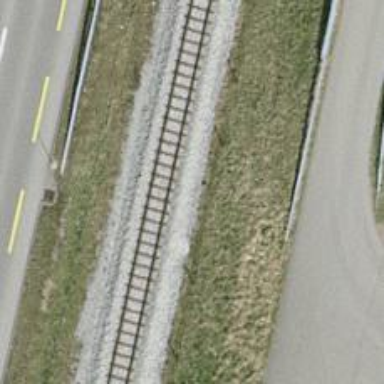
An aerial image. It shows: Narrow-gauge railway with single track. The railway is electrified with contact line.